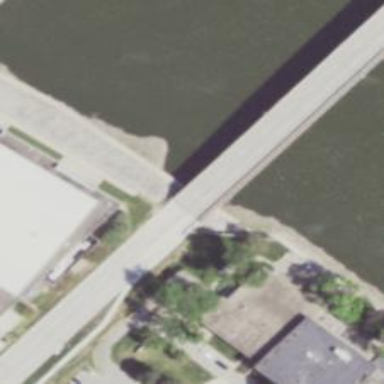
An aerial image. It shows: Trunk road bridge.